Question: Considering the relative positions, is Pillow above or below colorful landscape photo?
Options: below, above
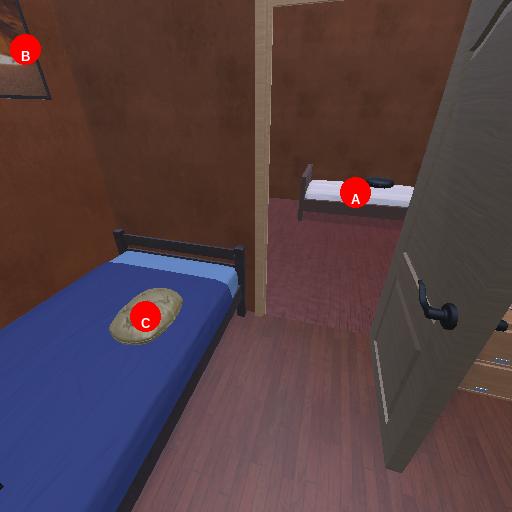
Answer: below